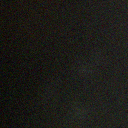
Screen state: off